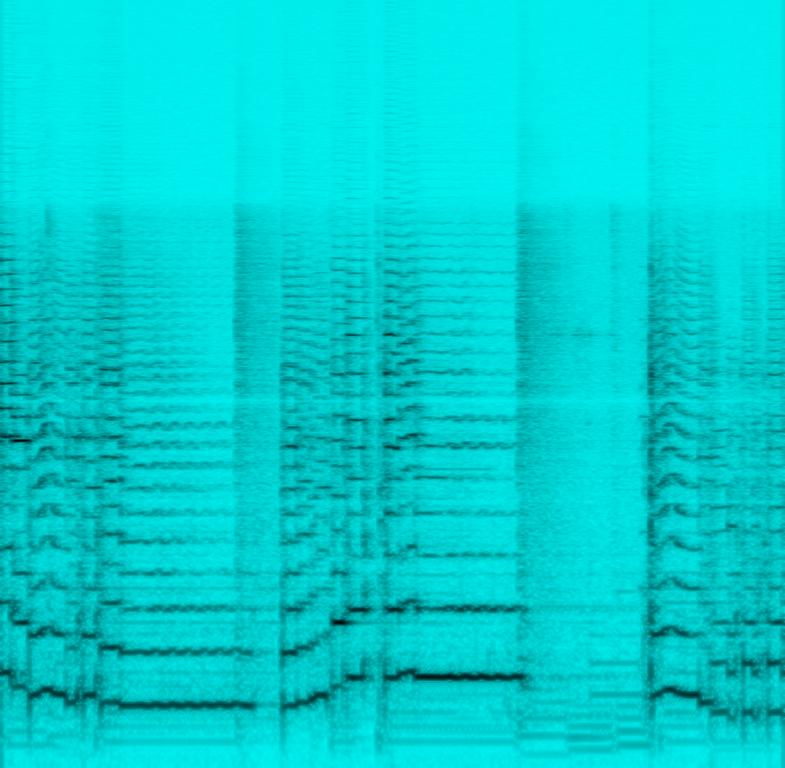
This amateur recording features an overdriven guitar playing the main melody. This is a low quality recording and the volumes of the instruments are not professionally mixed. The overdriven guitar is loud. A piano plays a couple of notes in the beginning. The guitar is accompanied by percussion playing a simple beat in the background. The bass plays a blues style bassline. The tempo of this song is slow. The song is based on blues style.